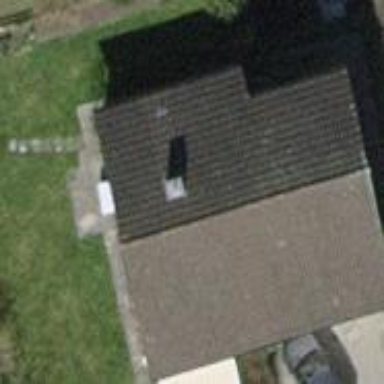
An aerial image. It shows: Detached building with gabled roof.